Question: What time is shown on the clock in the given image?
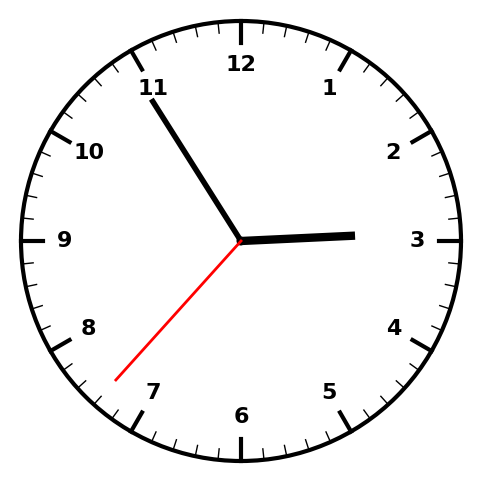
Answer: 02:54:37